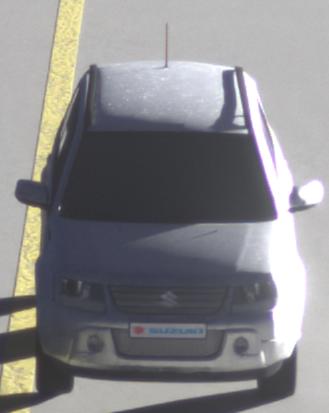
Make: Suzuki
Model: Grand Vitara
Detailed model: Gen. 1 JT
Model produced from: 2009
Model produced until: 2012
Doors: 5
Color: white
Road condition: dry road
Daytime: sunrise or sunset
Contrast: high contrast